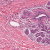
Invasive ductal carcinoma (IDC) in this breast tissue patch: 0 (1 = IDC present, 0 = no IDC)